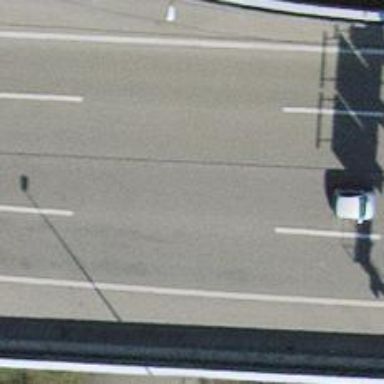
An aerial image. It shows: Service road on asphalt bridge.